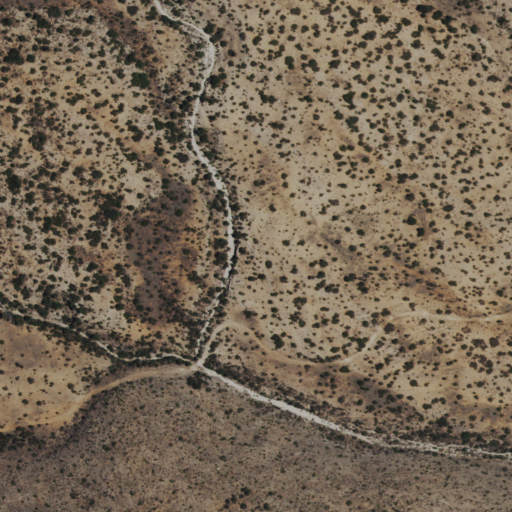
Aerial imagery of valley in New Mexico named Calamity Cove containing shrub and grassland